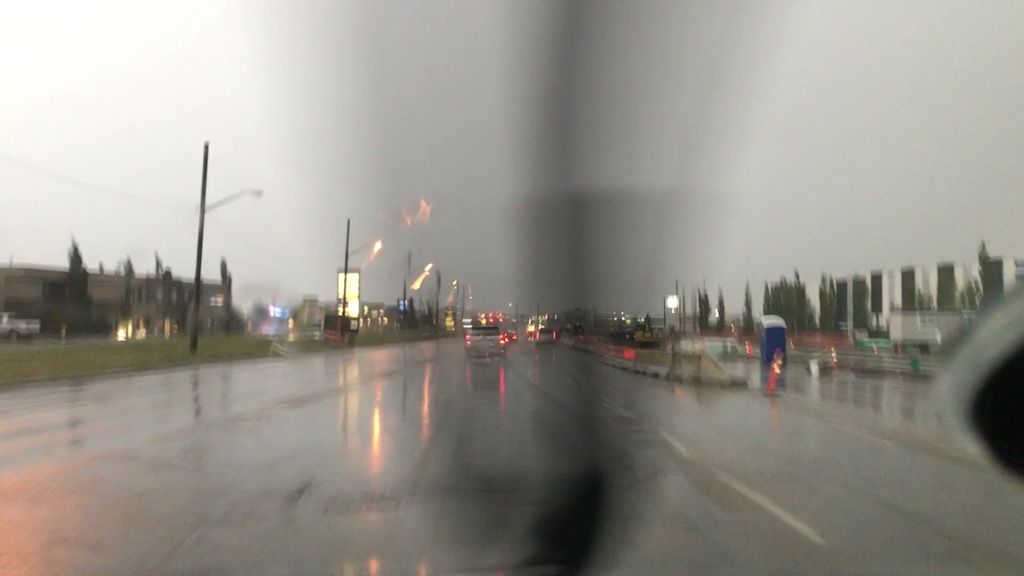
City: edmonton